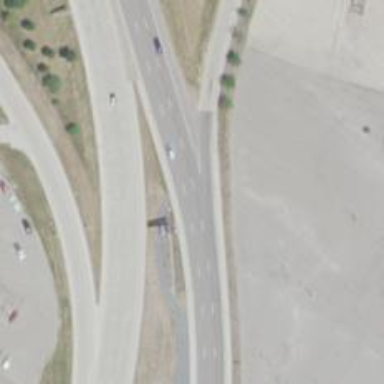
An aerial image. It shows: Trunk highway.